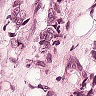
Metastatic tissue present: yes